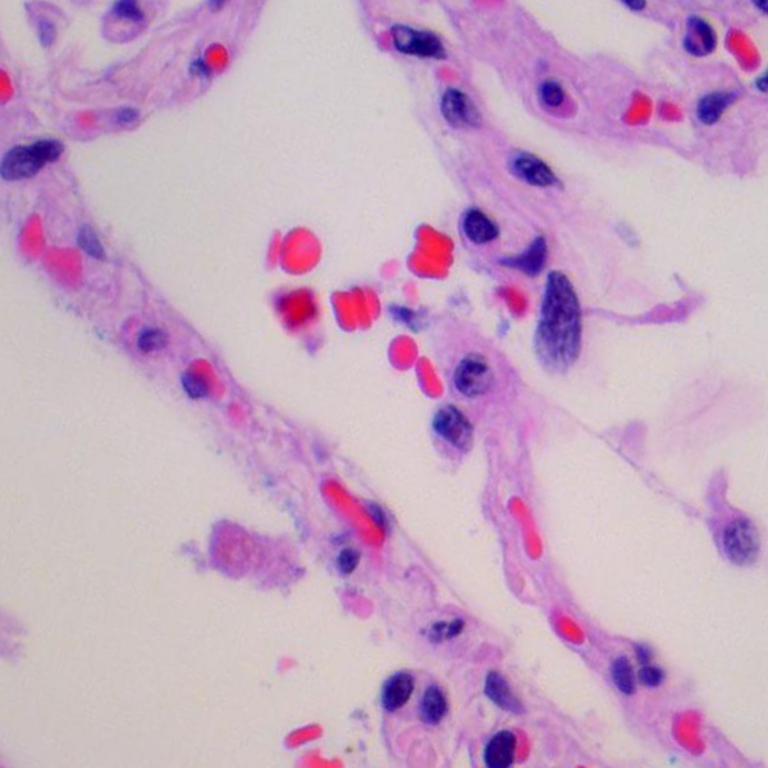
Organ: lung
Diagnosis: benign